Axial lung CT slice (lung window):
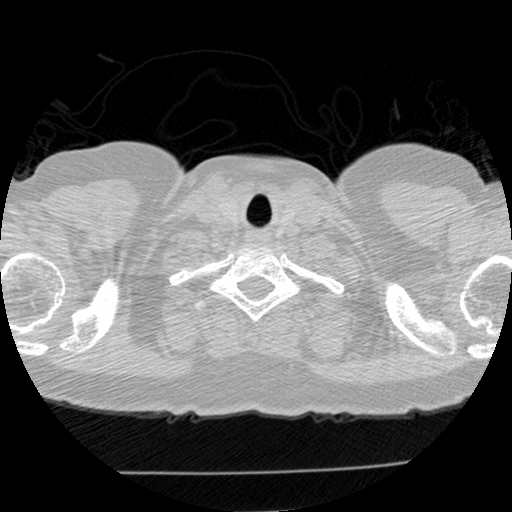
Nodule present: no